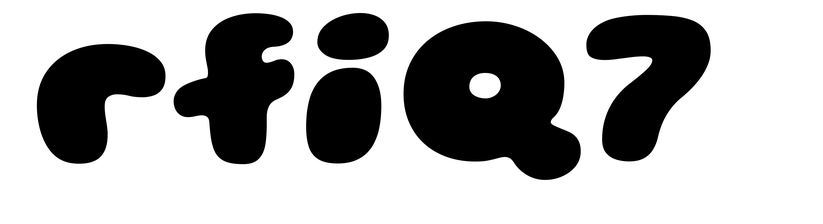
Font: Gluten_Black